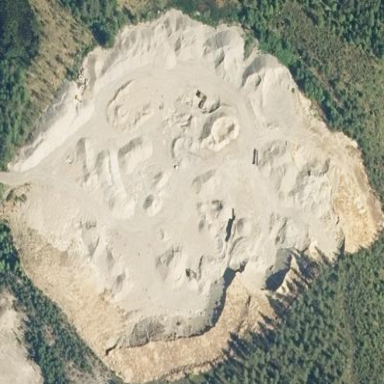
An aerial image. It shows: Quarry used for extracting aggregate resources.